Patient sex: M
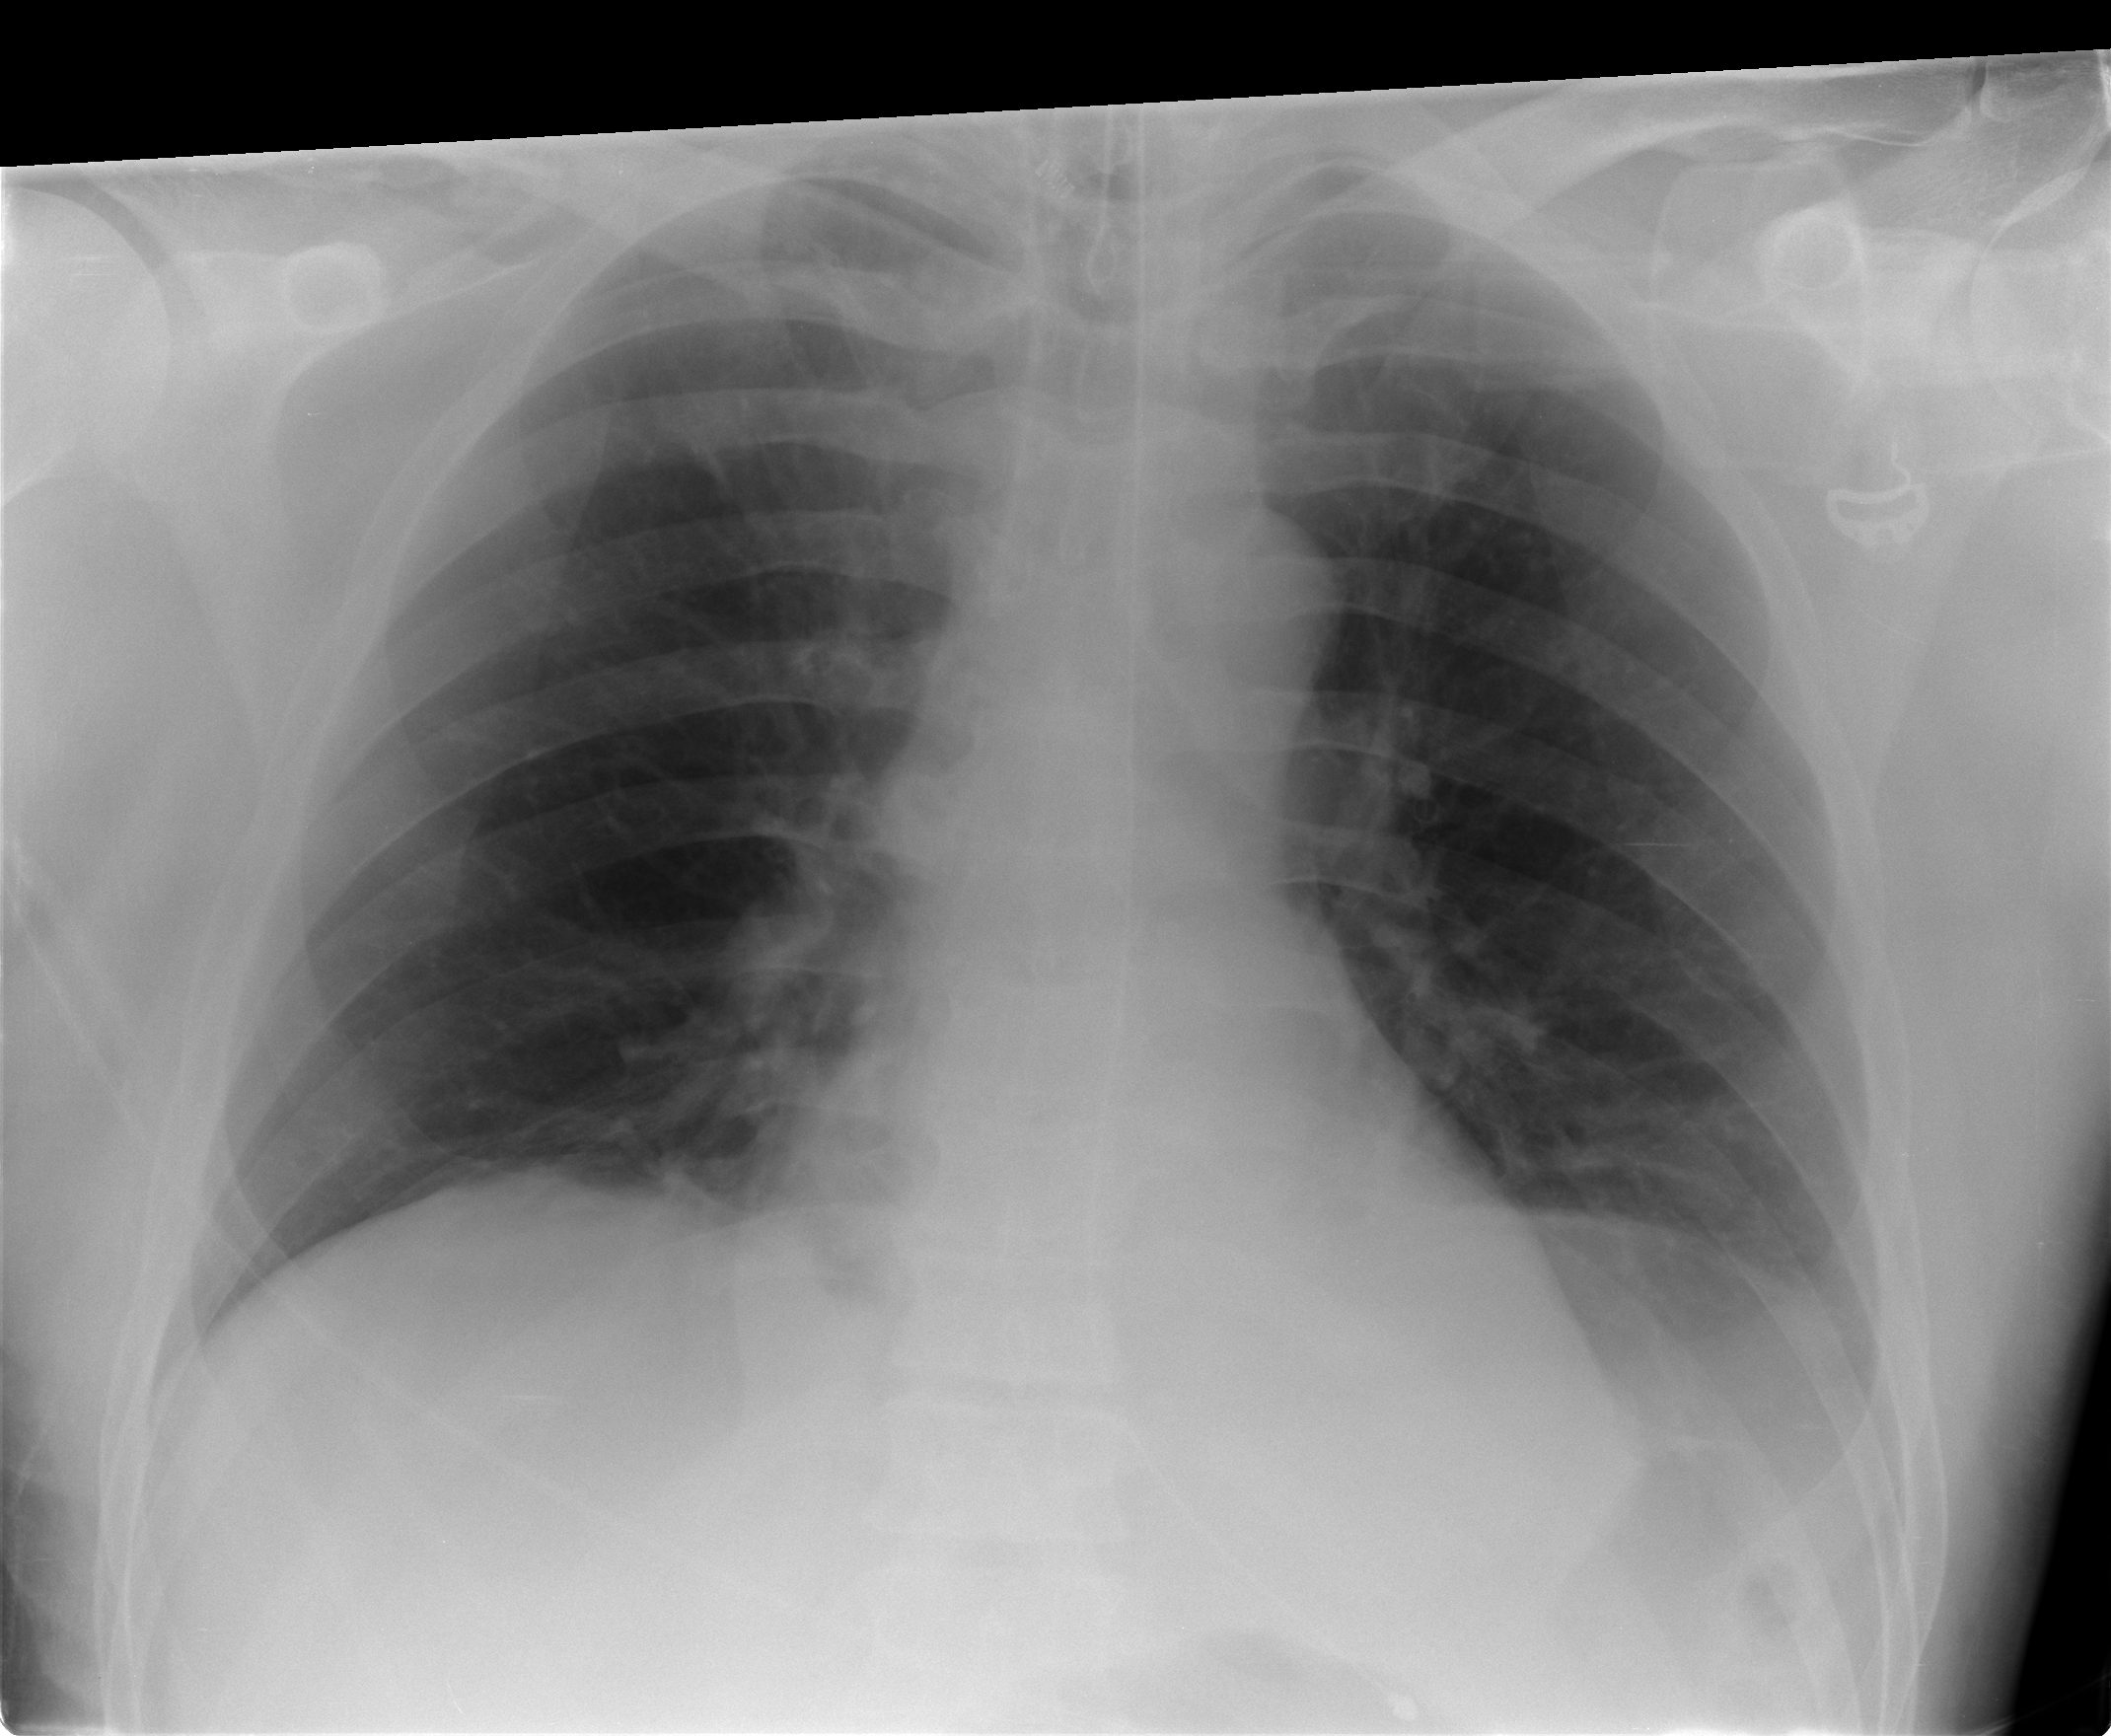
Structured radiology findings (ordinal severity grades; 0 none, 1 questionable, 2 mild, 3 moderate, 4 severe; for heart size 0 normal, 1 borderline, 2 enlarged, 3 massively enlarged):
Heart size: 0
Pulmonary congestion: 0
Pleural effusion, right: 0
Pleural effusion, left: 0
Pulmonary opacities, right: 0
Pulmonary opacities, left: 0
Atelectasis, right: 0
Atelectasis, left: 2